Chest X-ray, PA view. Patient: 51 years old, sex M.
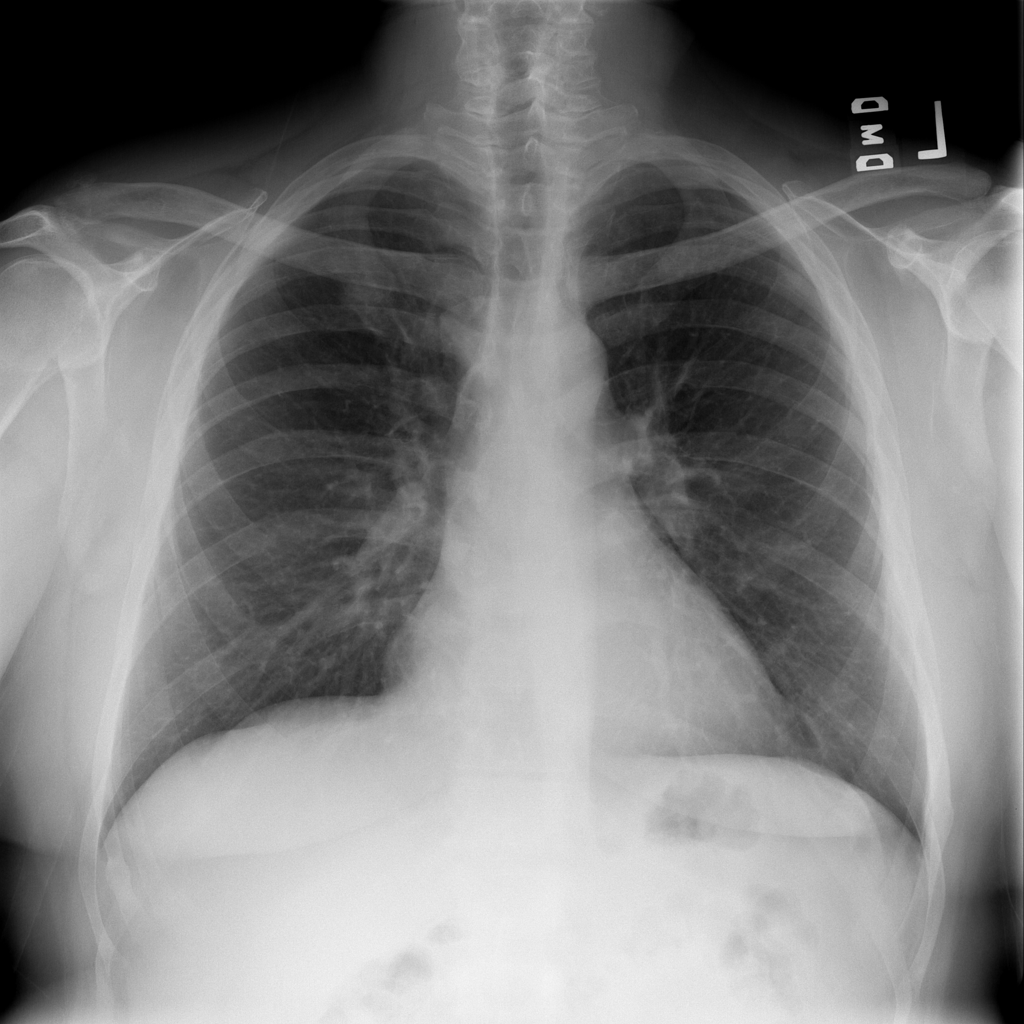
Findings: No Finding